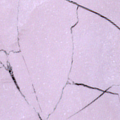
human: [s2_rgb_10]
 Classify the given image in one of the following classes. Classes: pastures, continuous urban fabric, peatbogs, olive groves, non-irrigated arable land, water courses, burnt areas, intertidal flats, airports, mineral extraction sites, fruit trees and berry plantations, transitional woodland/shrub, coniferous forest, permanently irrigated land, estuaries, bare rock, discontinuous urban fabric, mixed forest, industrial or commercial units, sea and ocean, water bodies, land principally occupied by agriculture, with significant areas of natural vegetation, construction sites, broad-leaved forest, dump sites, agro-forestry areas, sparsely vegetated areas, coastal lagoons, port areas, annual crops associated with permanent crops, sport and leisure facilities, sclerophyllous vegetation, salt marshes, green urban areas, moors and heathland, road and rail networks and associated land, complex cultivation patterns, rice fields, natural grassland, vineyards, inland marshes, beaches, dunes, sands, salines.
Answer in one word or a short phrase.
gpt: sea and ocean